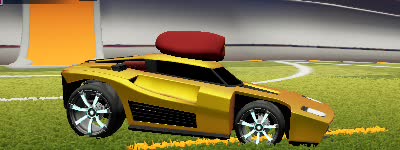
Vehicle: breakout